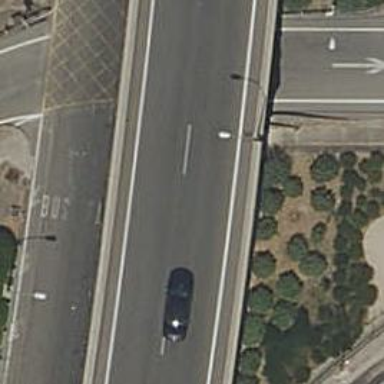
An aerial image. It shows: Tertiary road traversing bridge. Tourist bus can be seen on the bridge.